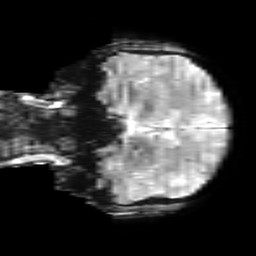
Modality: T2starw
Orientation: coronal
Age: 55
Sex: male
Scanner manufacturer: ge
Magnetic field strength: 3 T
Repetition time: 0.65 s
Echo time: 0.02 s